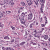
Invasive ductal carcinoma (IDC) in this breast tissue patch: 1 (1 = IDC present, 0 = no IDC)